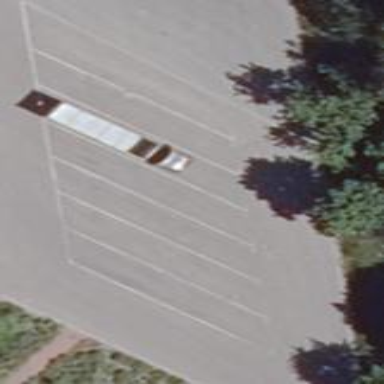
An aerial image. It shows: Parking area with surface.